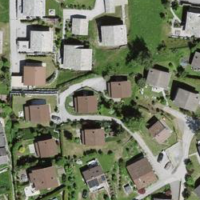
EUNIS habitat code: 55
Species observed at this site:
Veronica chamaedrys